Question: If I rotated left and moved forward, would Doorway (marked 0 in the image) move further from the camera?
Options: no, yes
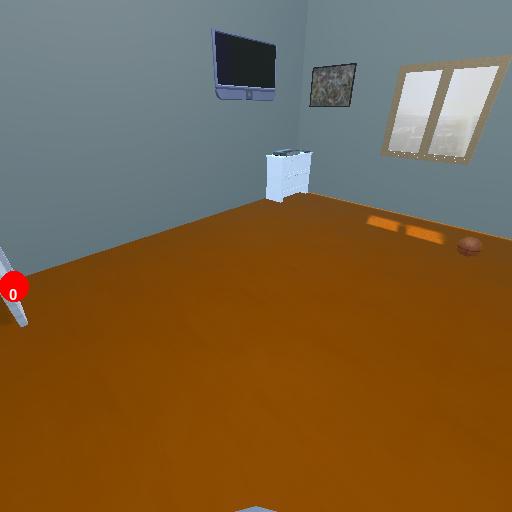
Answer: no